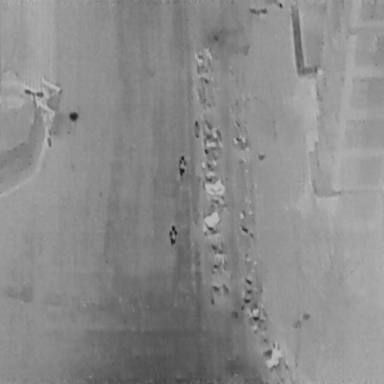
There are 15 objects shown in the infrared image, including three People, and 12 Bicycles.